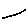
Label: line